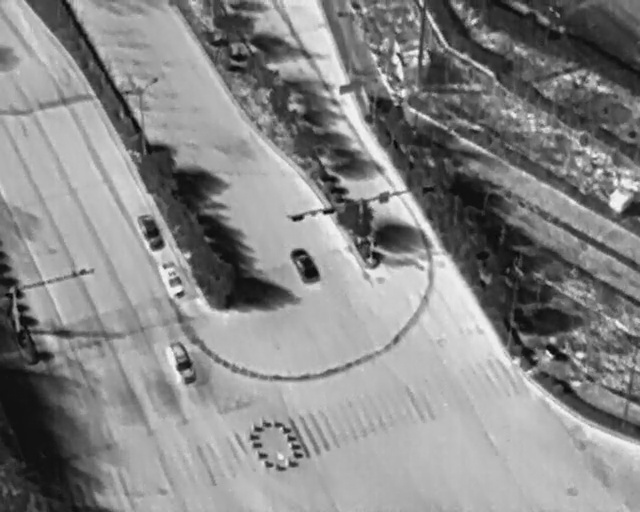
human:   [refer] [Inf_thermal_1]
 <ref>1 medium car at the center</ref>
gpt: <box>[[44, 49, 50, 53, 151]]</box>

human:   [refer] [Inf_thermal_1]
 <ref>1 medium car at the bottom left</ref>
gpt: <box>[[24, 68, 31, 72, 160]]</box>